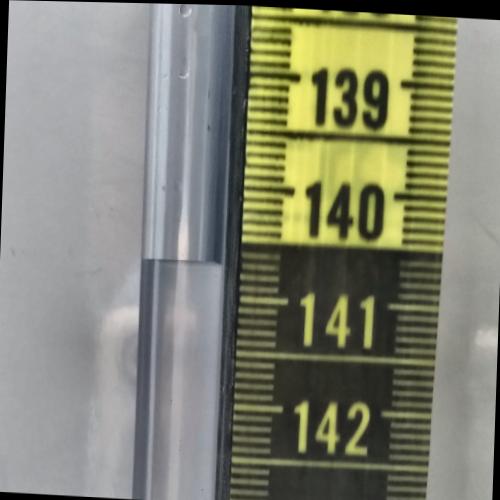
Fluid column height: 140.7 cm